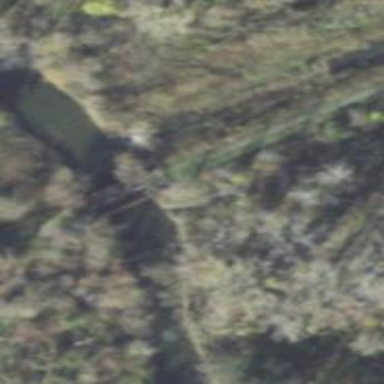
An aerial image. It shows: Abandoned railway bridge.